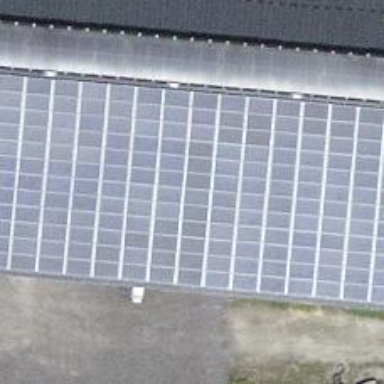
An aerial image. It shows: Solar power generator using photovoltaic method with solar photovoltaic panel types.